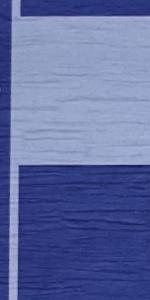
Label: Empty